Question: I wrote a C# class that is populating a "List of List of doubles" with some data (doesn't matter what the data is, for now it can just be some garbage:)), for testing purposes:
Here is the code:
'''
class test
{
public test()
{
_myListOfList = new List<List<double>>(<PHONE>);
}
public void Run()
{
for (int i = 0; i < _myListOfList.Capacity; i++)
{
_myListOfList.Add(
new List<double>(3) { i, 10*i, 100*i}
); //Populate the list with data
}
}
private List<List<double>> _myListOfList;
}
'''
I compared the speed of execution of this code with the following: (replacing the List of double by a Tuple)
'''
class test
{
public test()
{
_myListOfTuple = new List<Tuple<double, double, double>>(<PHONE>);
}
public void Run()
{
for (int i = 0; i < _myListOfTuple.Capacity; i++)
{
_myListOfTuple.Add(
new Tuple<double, double, double>(i, 10 * i, 100 * i)
); //Populate the list with data
}
}
private List<Tuple<double, double, double>> _myListOfTuple;
}
'''
Turns out that using the Tuple seems to be considerably faster. I ran this piece of code for different List sizes (from 200,000 elements -> 5 millions elements in the list) and here are the results I get:

I cannot really get my head around this one. How come I get such a significant difference? Using a Tuple that stores object of the same type (doubles here) doesn't make much sense. I'd rather use a List/array to do that: what am I doing wrong? Is there a way I can make case #1 run as fast/faster than case #2?
Thanks!
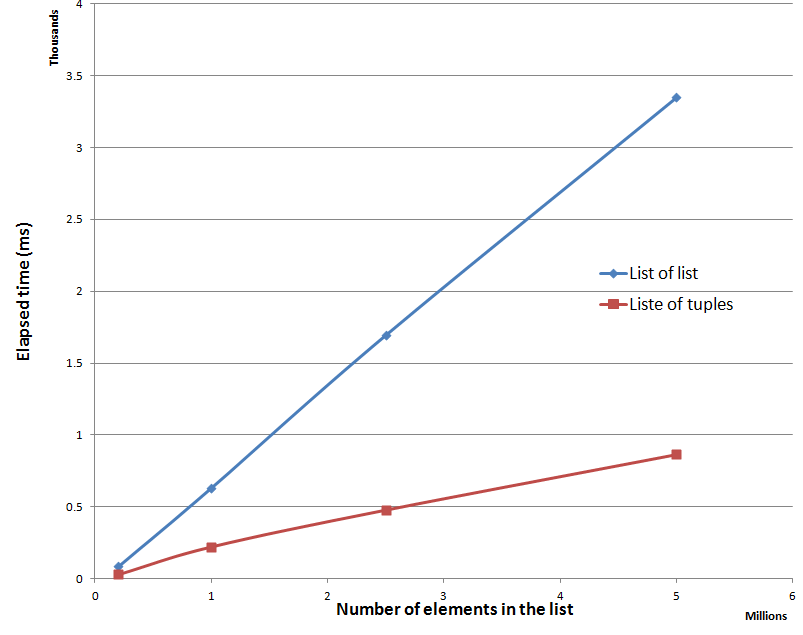
Answer: There is a difference between 'new Tuple<double, double, double>(i, 10 * i, 100 * i)' and 'new List<double>(3) { i, 10*i, 100*i}'.
The first one is super simple - just 3 assignments:
'''
public Tuple(T1 item1, T2 item2, T3 item3) {
m_Item1 = item1;
m_Item2 = item2;
m_Item3 = item3;
}
'''
The second one is actually transformed by compiler into 3 'Add' method calls:
'''
var temp = new List<double>(3);
temp.Add(i);
temp.Add(10 * i);
temp.Add(100 * i);
'''
'Add' is much more than just an assignment:
'''
public void Add(T item) {
if (_size == _items.Length) EnsureCapacity(_size + 1);
_items[_size++] = item;
_version++;
}
'''
More code to run, slower execution. Quite simple..